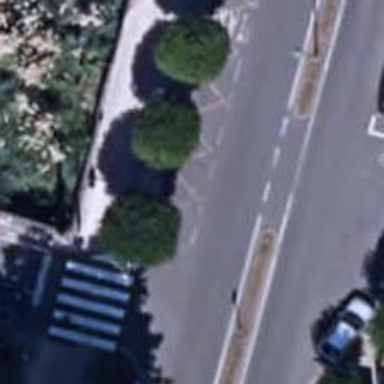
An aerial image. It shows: Taxi stand.